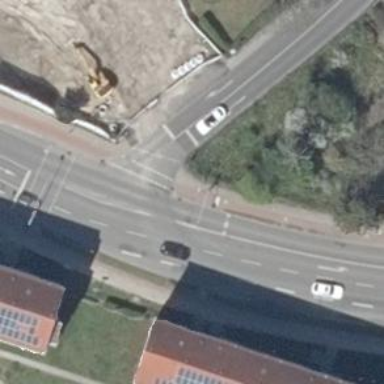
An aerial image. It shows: Road with traffic signals for signaling.